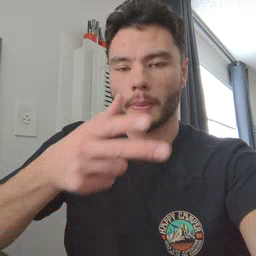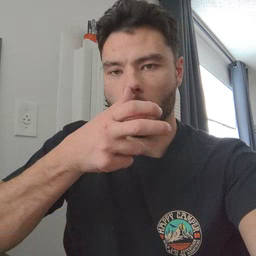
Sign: bug